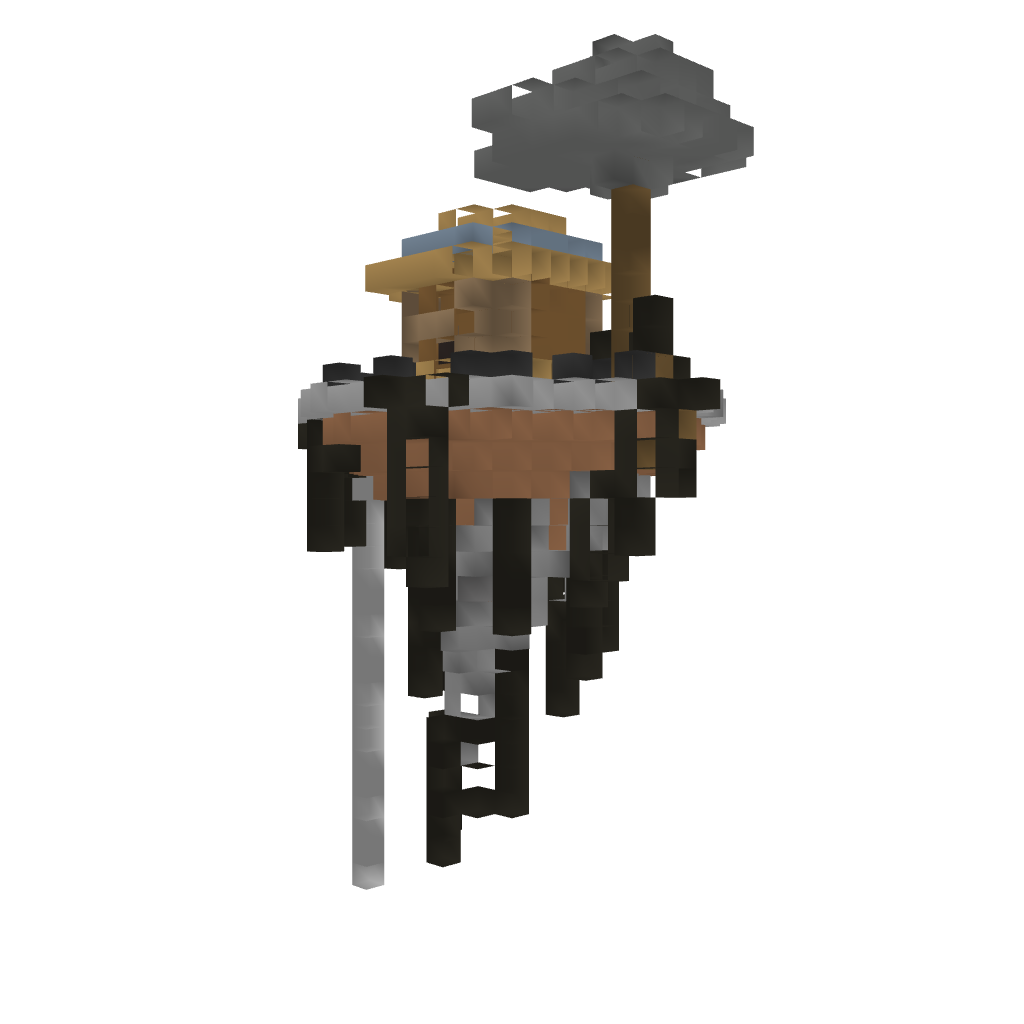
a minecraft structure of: Floating Island